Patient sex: F
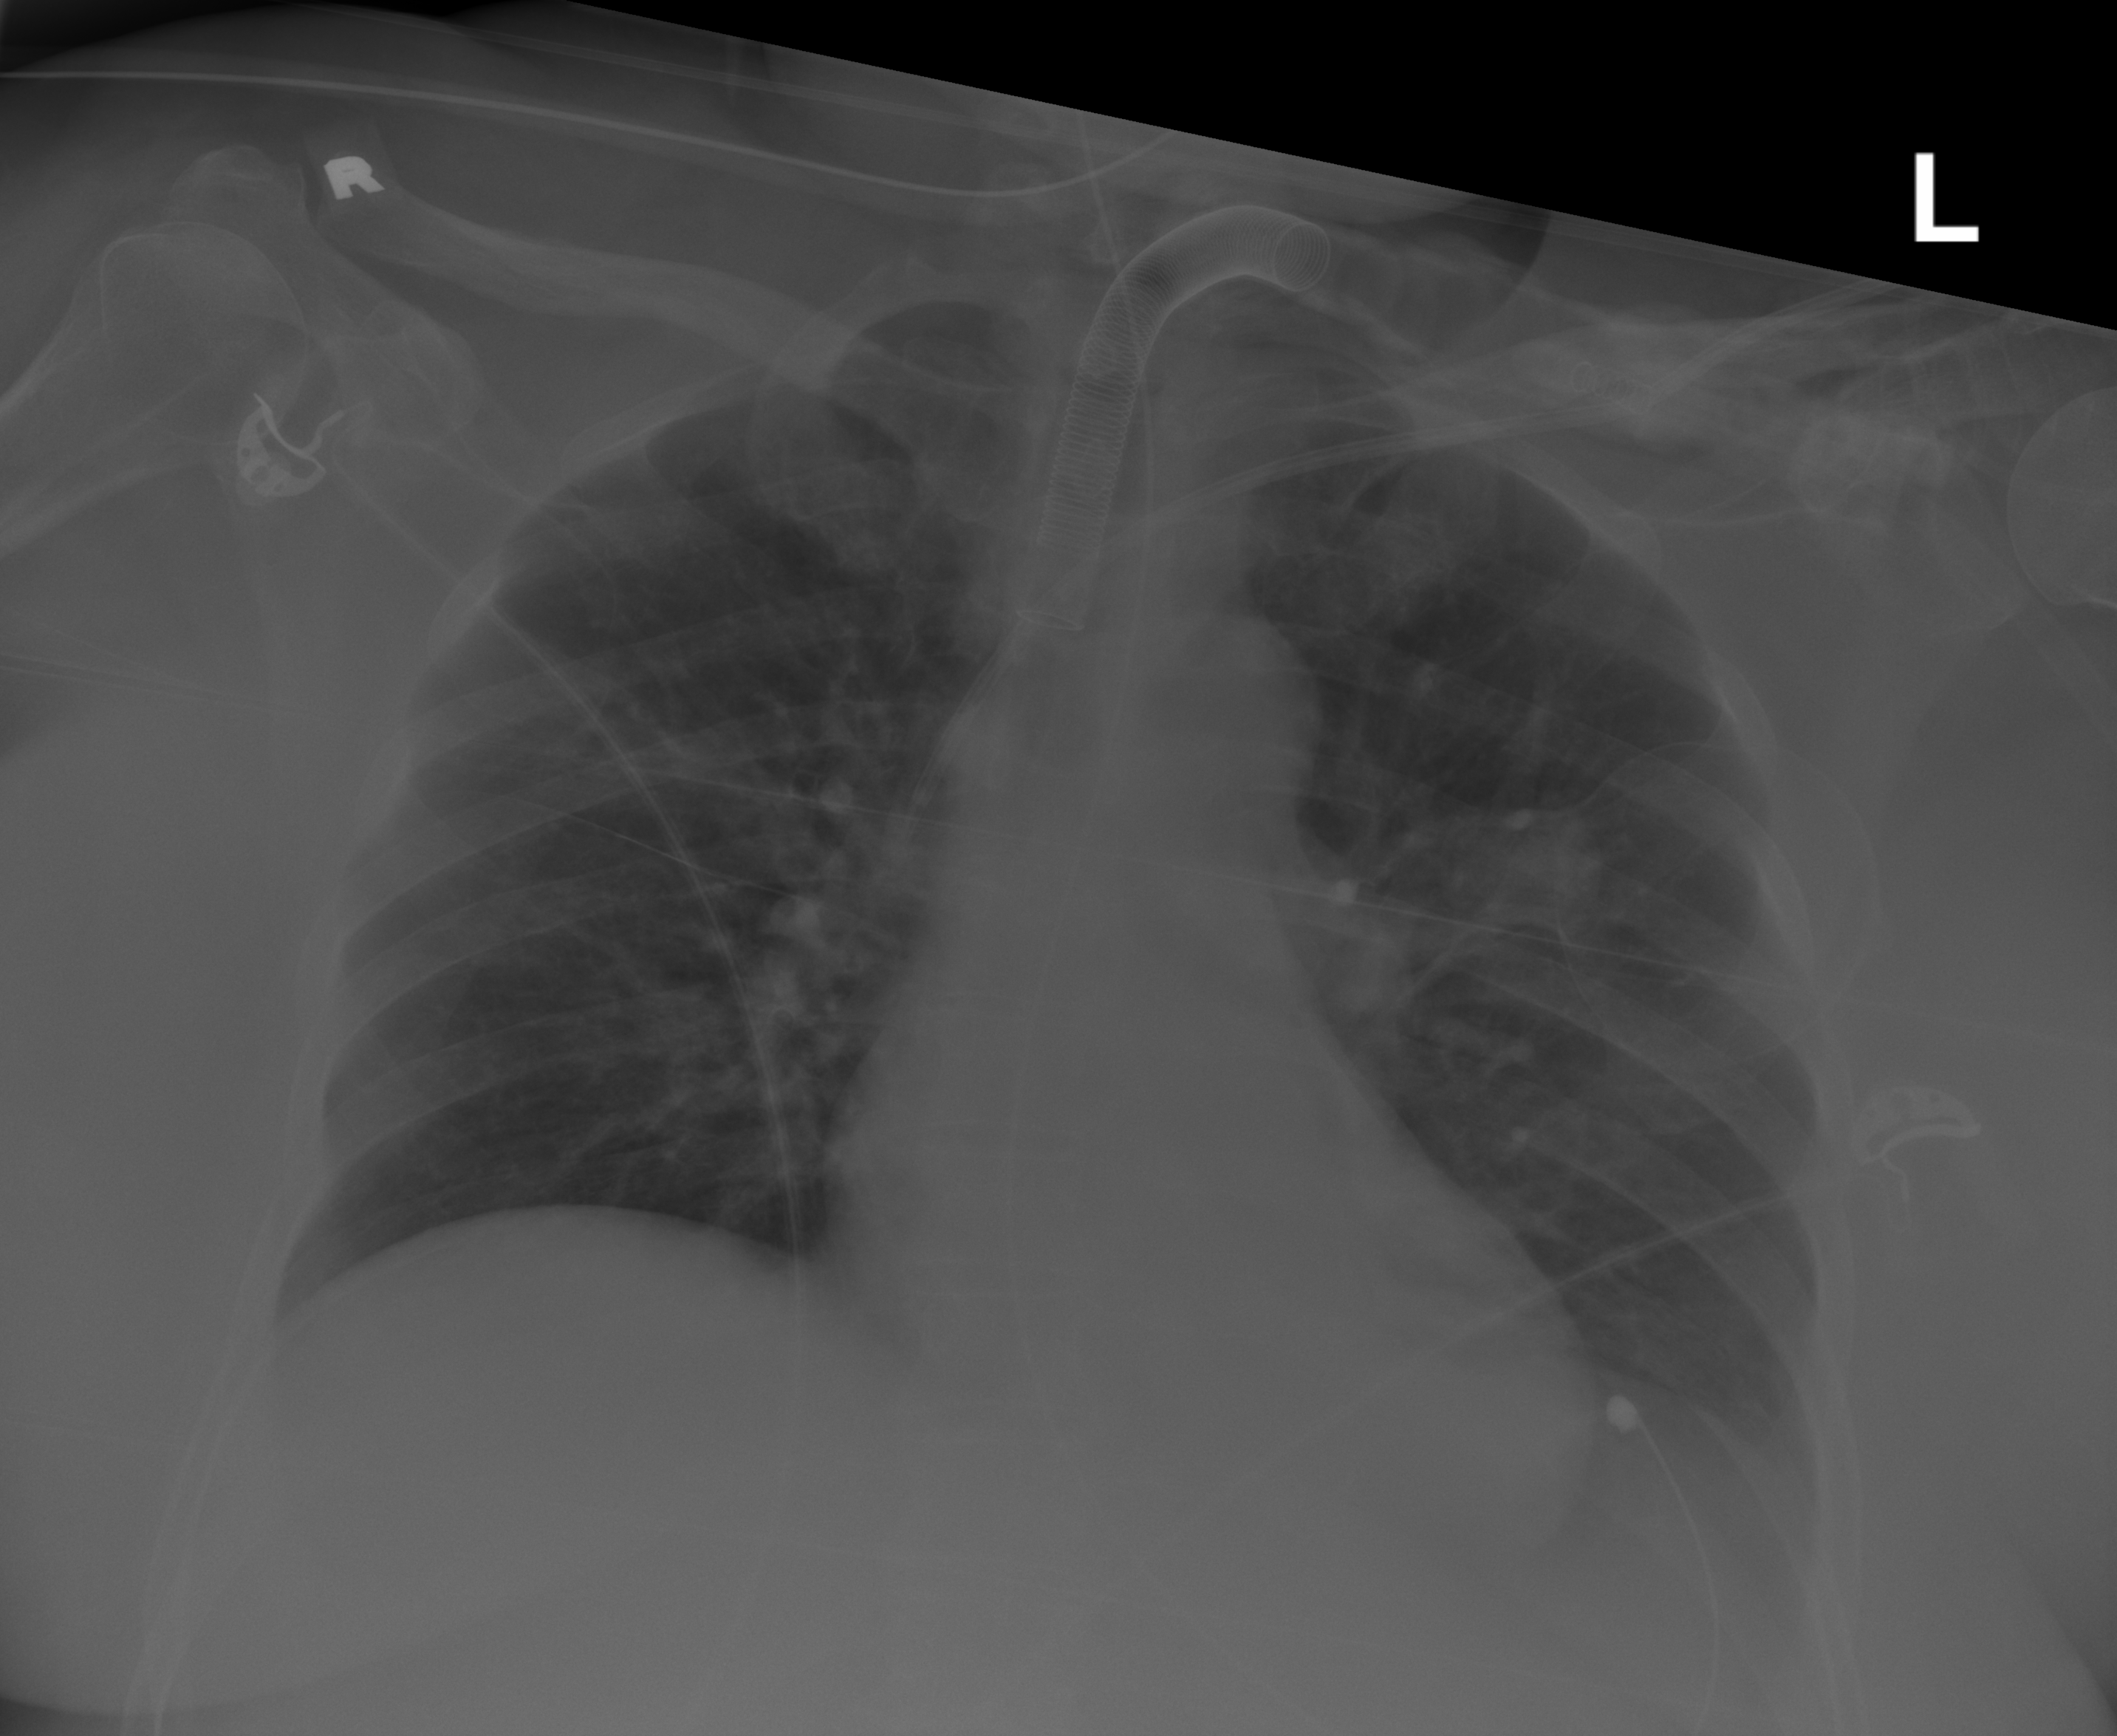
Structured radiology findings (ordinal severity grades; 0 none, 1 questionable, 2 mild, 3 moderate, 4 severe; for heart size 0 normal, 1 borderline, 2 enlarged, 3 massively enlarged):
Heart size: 0
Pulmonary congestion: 0
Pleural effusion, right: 0
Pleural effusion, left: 0
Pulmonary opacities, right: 0
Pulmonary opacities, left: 0
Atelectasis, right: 0
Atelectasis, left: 2